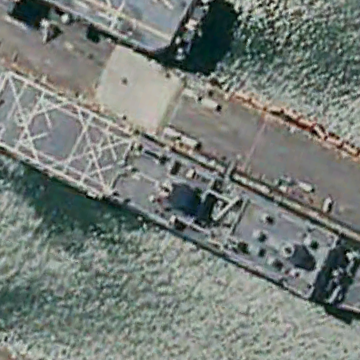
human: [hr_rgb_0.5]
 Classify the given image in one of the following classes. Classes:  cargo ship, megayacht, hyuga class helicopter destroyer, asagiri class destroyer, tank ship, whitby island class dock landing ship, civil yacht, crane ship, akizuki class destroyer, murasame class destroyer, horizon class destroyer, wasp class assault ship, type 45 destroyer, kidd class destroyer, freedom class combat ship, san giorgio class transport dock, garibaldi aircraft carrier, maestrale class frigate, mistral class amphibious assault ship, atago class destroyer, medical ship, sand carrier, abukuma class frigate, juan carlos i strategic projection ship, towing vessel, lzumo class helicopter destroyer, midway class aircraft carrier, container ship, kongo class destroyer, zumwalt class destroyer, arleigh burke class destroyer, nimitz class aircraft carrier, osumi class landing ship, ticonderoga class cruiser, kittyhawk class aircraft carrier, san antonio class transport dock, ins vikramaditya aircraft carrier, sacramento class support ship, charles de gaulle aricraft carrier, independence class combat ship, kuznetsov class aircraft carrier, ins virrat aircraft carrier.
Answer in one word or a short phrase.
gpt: San Antonio class transport dock